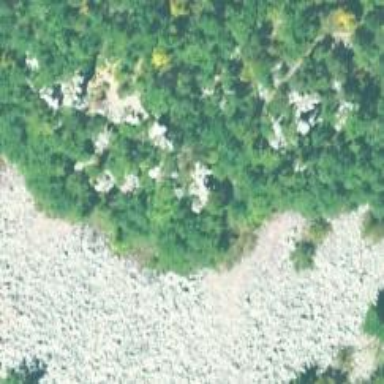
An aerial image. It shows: Rock climbing area situated on cliff.